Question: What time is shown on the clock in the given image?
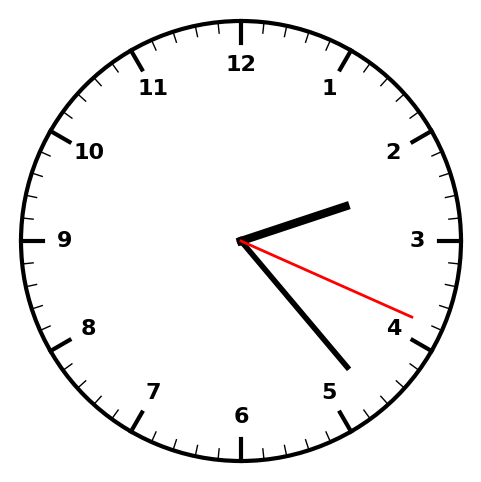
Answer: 02:23:19